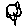
Label: flower